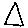
Label: triangle